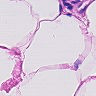
Metastatic tissue present: no